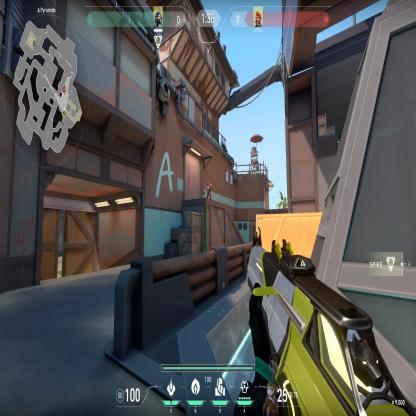
Label: enemy